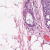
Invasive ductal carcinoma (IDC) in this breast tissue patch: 0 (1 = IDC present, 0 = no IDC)